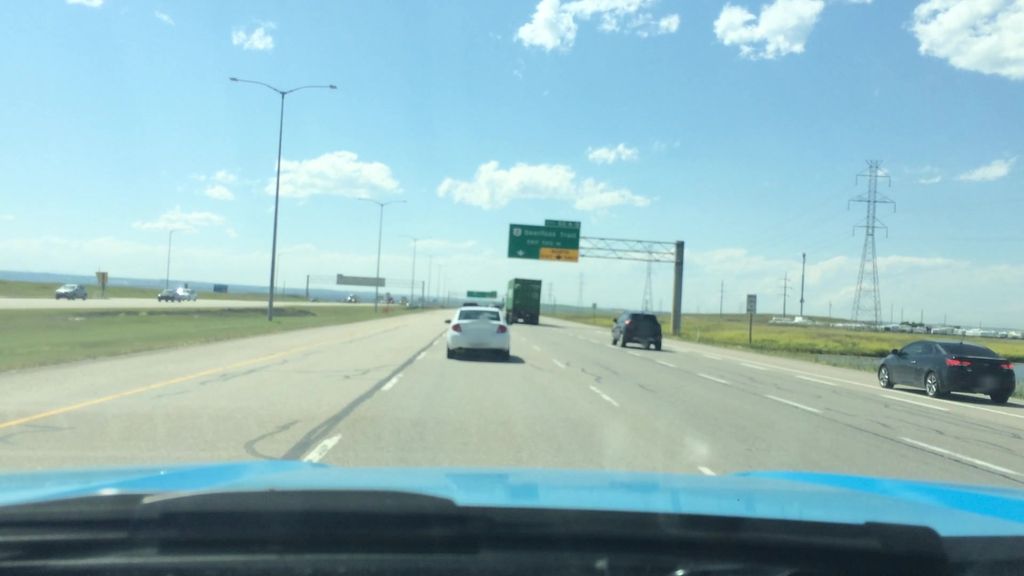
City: calgary